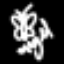
Label: angel